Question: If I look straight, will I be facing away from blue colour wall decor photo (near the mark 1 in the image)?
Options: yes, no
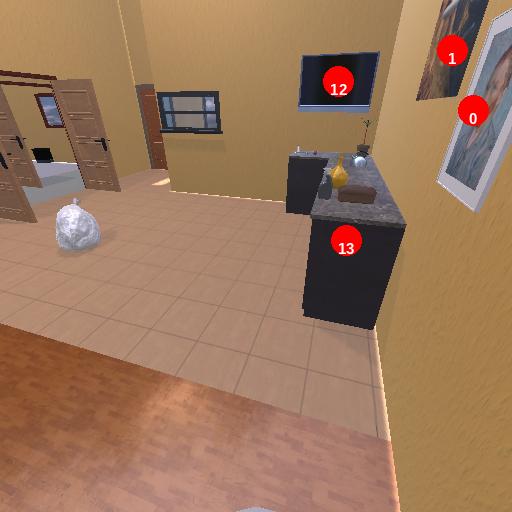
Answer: yes